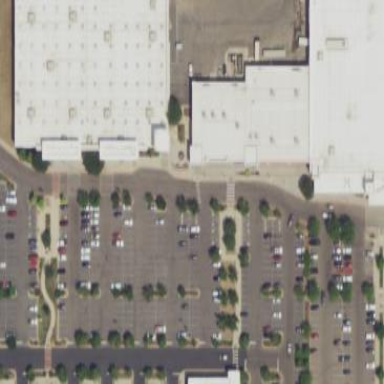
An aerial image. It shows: Retail building.